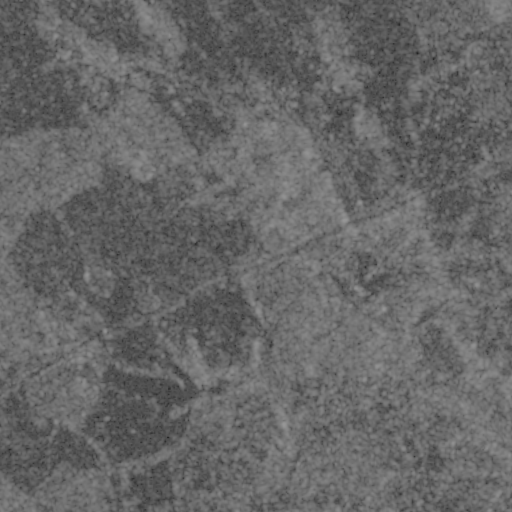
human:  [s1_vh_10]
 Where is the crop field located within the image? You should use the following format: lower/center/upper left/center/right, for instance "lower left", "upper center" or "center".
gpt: The crop field is located in the lower left of the image.
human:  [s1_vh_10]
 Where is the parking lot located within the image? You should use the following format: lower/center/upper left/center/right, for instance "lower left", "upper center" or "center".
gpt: The parking lot is located in the center right of the image.
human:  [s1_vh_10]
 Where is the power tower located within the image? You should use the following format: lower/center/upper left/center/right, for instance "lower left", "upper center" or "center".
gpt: The power tower is located in the upper right of the image.
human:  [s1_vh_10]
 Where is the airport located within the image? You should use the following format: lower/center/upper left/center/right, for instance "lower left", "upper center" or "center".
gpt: There is no airport in the image.

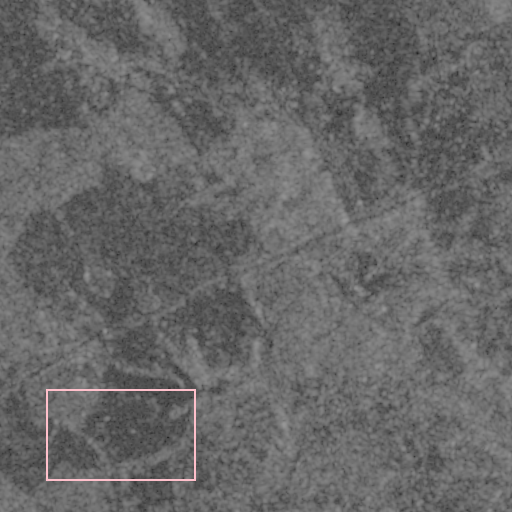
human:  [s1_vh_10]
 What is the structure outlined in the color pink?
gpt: The structure outlined in pink is a crop field.
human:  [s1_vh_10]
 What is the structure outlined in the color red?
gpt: There is no red outline.